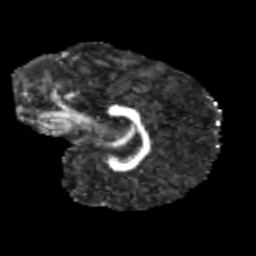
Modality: FA
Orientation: sagittal
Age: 9
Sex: female
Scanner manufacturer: siemens
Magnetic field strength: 3 T
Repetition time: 3.8 s
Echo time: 0.07 s